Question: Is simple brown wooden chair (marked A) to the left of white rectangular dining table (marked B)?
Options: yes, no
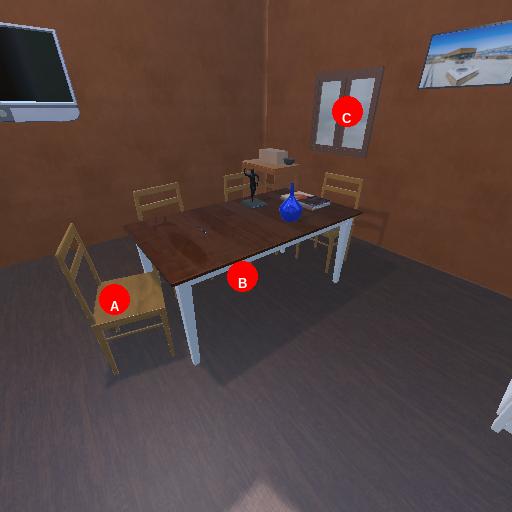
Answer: yes